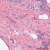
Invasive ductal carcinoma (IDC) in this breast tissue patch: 1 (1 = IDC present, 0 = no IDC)